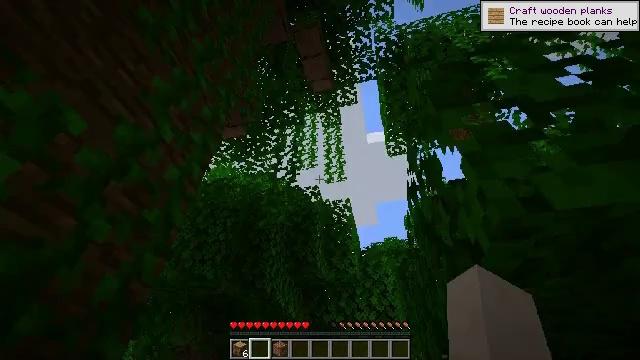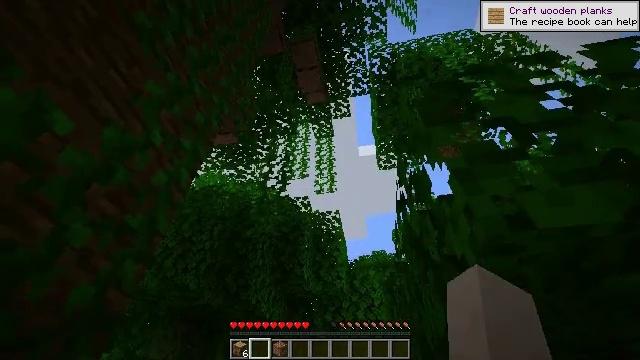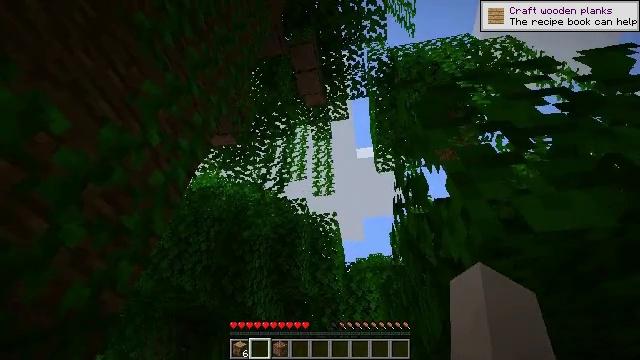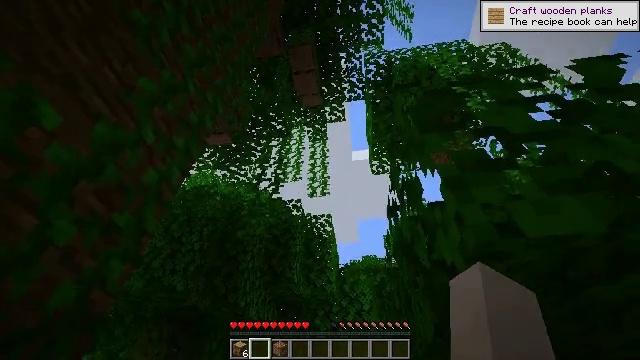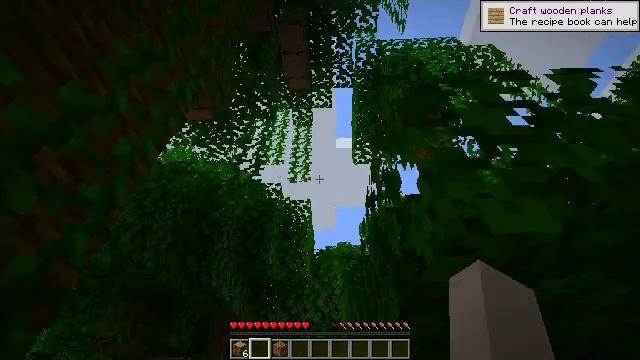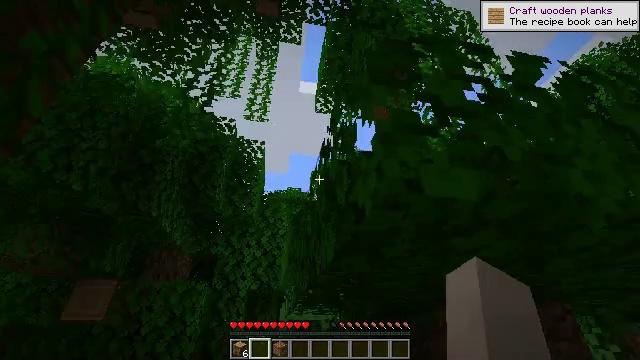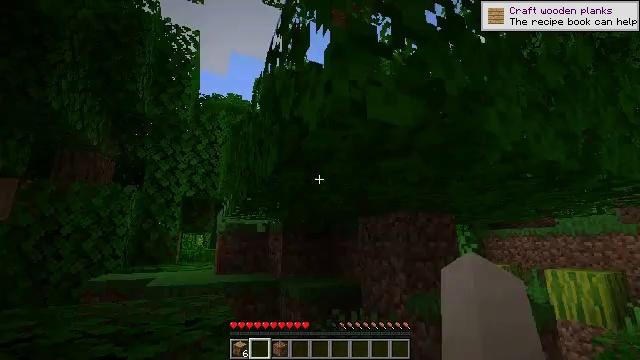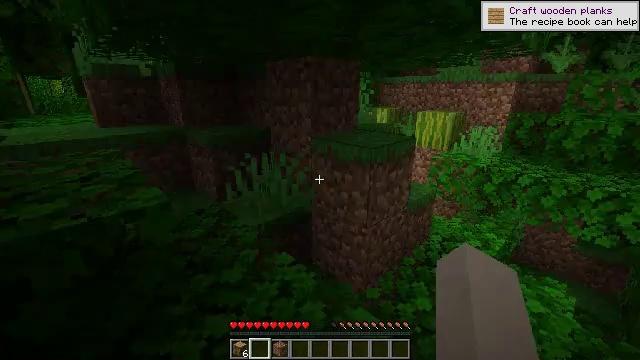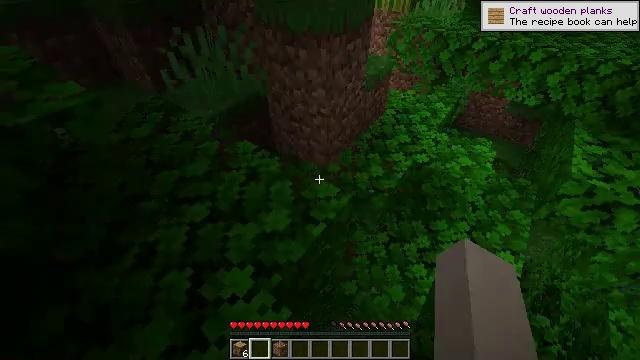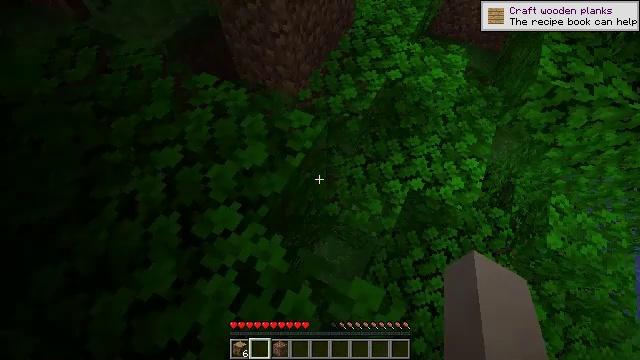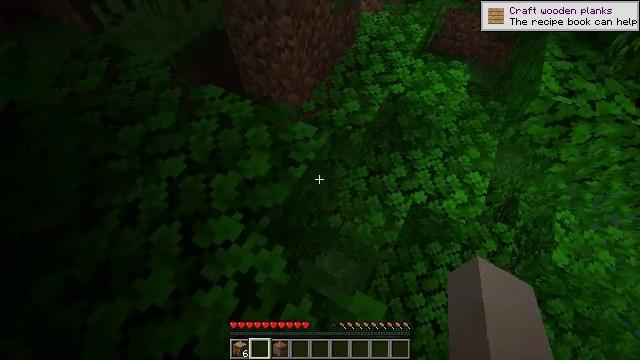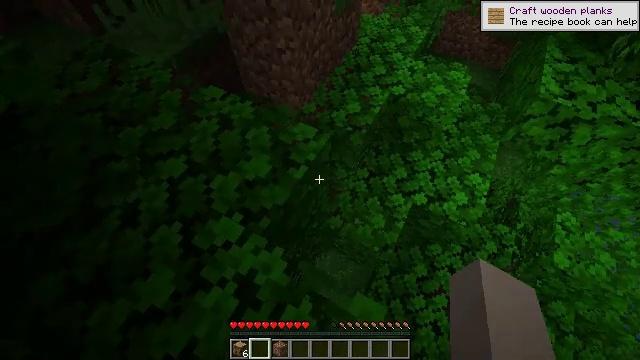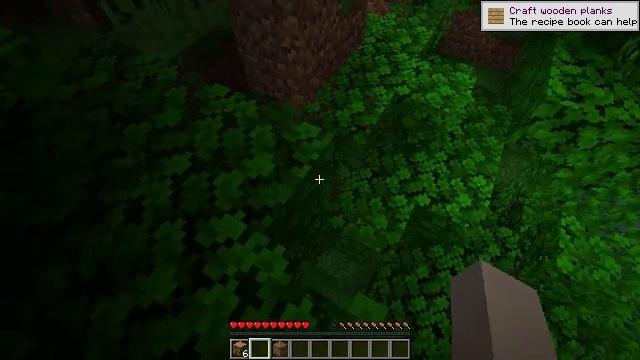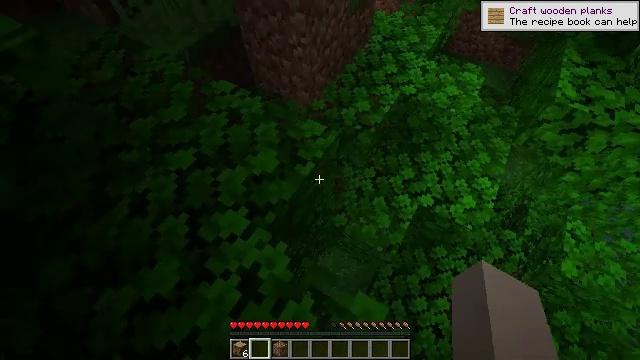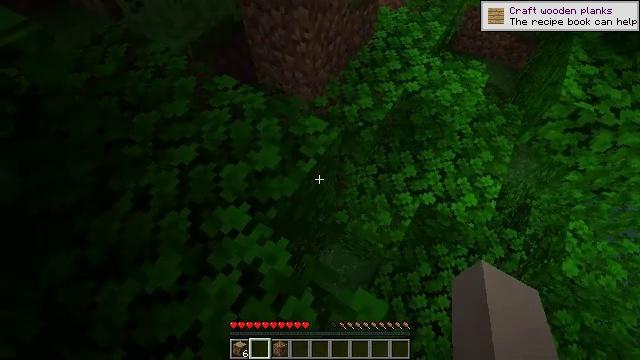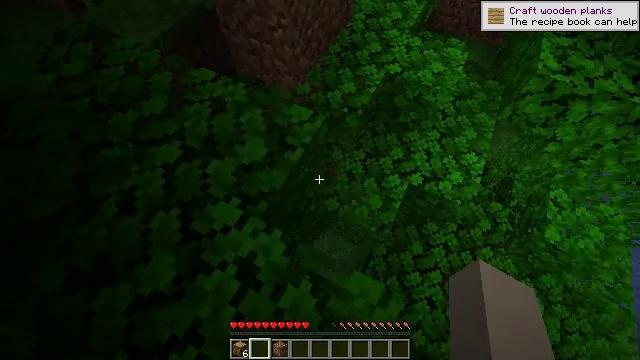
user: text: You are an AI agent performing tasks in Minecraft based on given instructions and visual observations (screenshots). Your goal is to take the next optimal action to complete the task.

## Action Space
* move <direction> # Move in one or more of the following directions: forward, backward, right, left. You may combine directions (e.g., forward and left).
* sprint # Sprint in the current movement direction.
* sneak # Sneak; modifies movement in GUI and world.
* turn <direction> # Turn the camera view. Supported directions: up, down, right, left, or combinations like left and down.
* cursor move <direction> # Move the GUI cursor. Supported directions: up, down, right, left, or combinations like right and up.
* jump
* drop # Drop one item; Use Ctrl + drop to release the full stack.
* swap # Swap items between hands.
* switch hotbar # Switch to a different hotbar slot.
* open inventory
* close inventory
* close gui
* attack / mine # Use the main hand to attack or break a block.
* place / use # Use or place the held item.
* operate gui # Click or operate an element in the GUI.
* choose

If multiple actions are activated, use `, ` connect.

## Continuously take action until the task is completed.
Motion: motion action
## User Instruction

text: Cut the tripwire to disarm it.
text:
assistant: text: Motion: turn right and up
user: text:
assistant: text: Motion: no_op
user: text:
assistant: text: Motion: turn right
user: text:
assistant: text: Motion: turn right and down
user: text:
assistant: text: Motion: turn right and down
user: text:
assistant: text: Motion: turn right and down
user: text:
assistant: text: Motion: turn right and down
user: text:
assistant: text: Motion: turn right and down
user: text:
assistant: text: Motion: turn right and down
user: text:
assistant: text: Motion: turn left and up
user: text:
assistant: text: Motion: no_op
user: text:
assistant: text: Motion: turn left
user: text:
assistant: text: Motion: turn left
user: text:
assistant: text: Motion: no_op
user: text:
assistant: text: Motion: turn right and down
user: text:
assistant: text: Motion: turn right and down
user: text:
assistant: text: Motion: turn right and down
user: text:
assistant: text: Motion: turn right
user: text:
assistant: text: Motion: move forward, turn right
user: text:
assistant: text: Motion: move forward, turn right and up
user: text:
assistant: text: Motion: move forward, turn right and up
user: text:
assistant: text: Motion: move forward, turn right and up
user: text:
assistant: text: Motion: move forward, turn right and up
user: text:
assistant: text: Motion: move forward, turn right and up
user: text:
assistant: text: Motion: move forward, turn up
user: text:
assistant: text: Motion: move forward, turn up
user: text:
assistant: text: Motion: move forward, turn up
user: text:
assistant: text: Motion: move forward, turn up
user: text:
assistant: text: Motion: move forward, turn up
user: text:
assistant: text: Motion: move forward, turn up